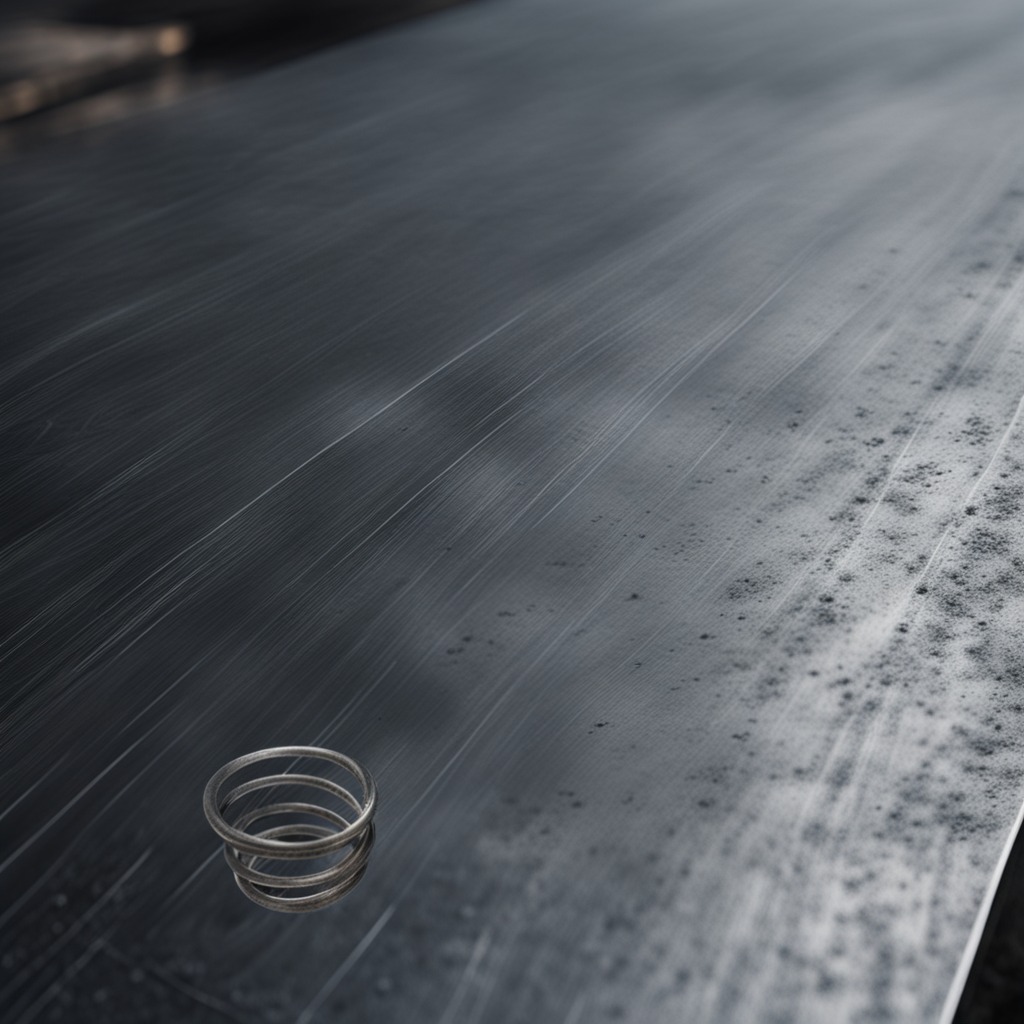
A coiled metal spring is lying on the cold steel table in a mining workshop.